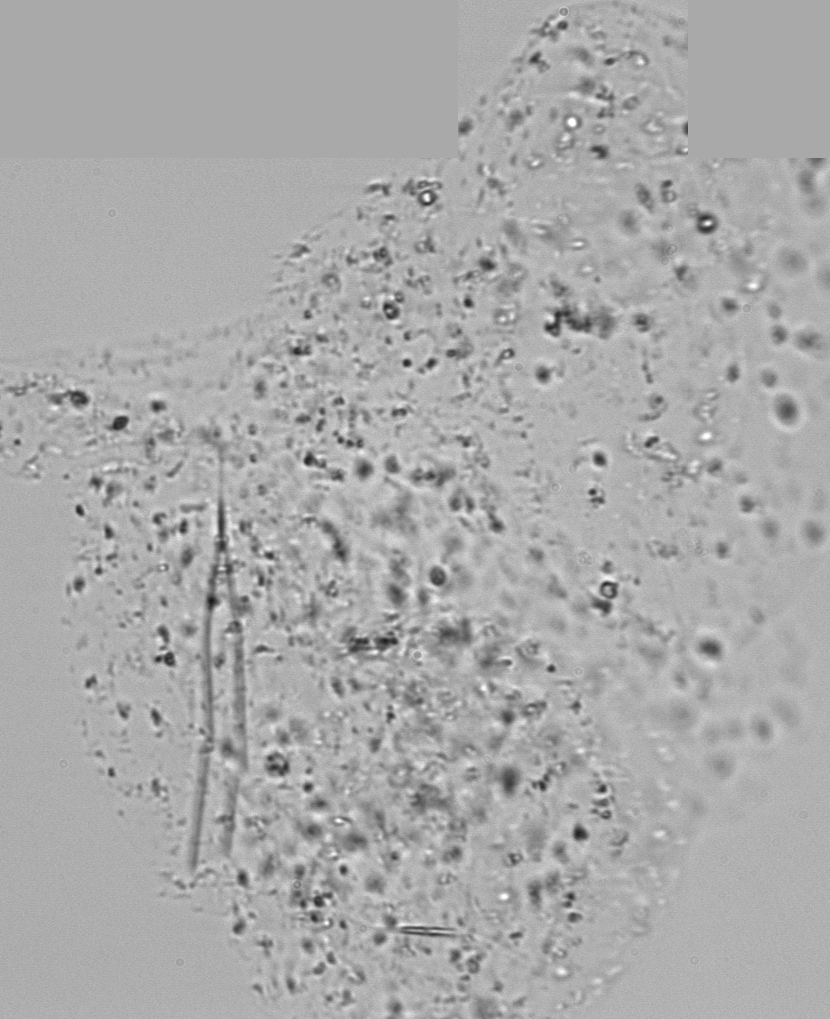
Label: Phaeocystis